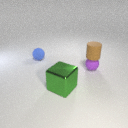
small purple rubber sphere below small brown rubber cylinder